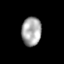
Tissue: skin
Cell type: Fibroblasts
Senescence score: 0.7308
Nuclear area (px): 556
Mean DAPI intensity: 167.068